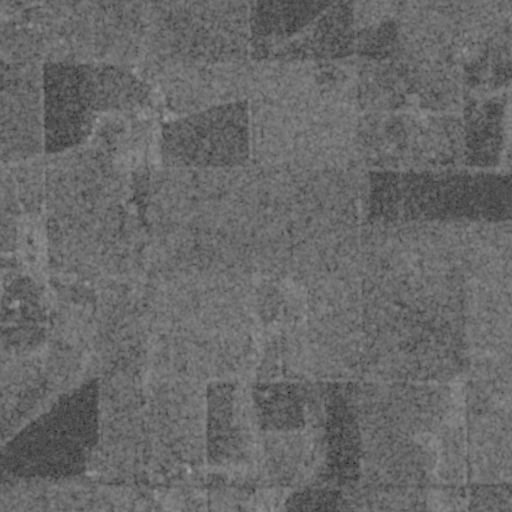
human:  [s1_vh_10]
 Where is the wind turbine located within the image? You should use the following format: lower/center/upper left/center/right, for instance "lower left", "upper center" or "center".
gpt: The wind turbine is located in the upper of the image.
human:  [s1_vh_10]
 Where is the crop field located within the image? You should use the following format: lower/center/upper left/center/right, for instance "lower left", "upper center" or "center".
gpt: There is no crop field in the image.

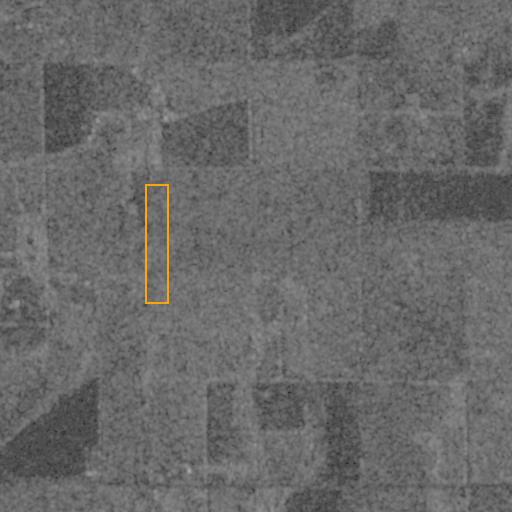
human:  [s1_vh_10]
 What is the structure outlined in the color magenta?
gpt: There is no magenta outline.
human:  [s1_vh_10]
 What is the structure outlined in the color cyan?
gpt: There is no structure outlined in cyan.